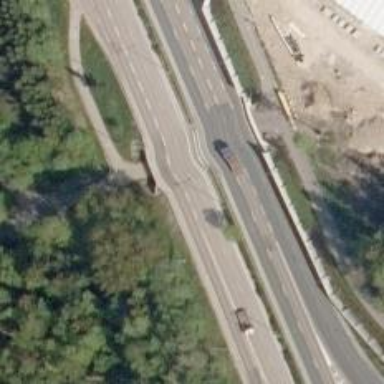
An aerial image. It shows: Asphalt road classified as trunk highway.